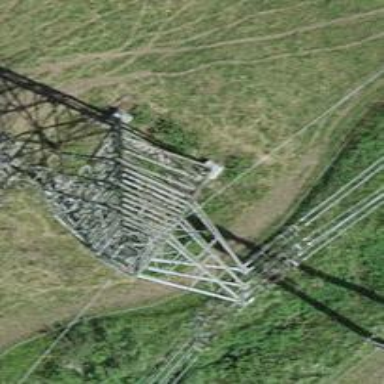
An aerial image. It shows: Three power lines with cables.